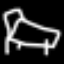
Label: bed